Question: I have used AppCompat Light DarkActionBar Theme for my App.
'''
<style name="AppTheme" parent="Theme.AppCompat.Light.DarkActionBar">
</style>
'''

Is it possible to change the background color and text color of this ActionBar ? If yes, how ?
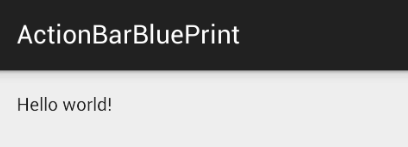
Answer: The following code will allow you to completely style the action bar.
'''
<style name="AppTheme" parent="Theme.AppCompat.Light.DarkActionBar">
<item name="actionBarStyle">@style/Widget.AppTheme.ActionBar</item>
<item name="actionBarTheme">@style/ThemeOverlay.AppTheme.ActionBar</item>
<item name="actionBarPopupTheme">@style/ThemeOverlay.AppTheme.PopupMenu</item>
</style>
'''
Override the action bar to change the background color or elevation.
'''
<style name="Widget.AppTheme.ActionBar" parent="Widget.AppCompat.ActionBar.Solid">
<!-- action bar background - without android prefix -->
<item name="background">...</item>
<!-- action bar elevation - without android prefix -->
<item name="elevation">4dp</item>
</style>
'''
Override the action bar to define special behavior for all views inside the action bar such as action items, ripple background color, text color.
'''
<style name="ThemeOverlay.AppTheme.ActionBar" parent="ThemeOverlay.AppCompat.Dark.ActionBar">
<!-- title text color -->
<item name="android:textColorPrimary">...</item>
<!-- subtitle text color -->
<item name="android:textColorSecondary">?android:textColorPrimary</item>
<!-- action menu item text color -->
<item name="actionMenuTextColor">?android:textColorPrimary</item>
<!-- action menu item icon color -->
<item name="colorControlNormal">?android:textColorPrimary</item>
</style>
'''
You can also change the popup theme.
'''
<style name="ThemeOverlay.AppTheme.PopupMenu" parent="ThemeOverlay.AppCompat.Dark">
<!-- popup menu background - NEVER "android:background" !!! in themes -->
<item name="android:colorBackground">...</item>
<!-- popup menu item text color -->
<item name="android:textColorPrimary">...</item>
</style>
'''
On the other hand, the following code will allow you to style .
'''
<style name="AppTheme" parent="Theme.AppCompat.Light.DarkActionBar">
<!-- window background - NEVER "android:background" in themes !!! -->
<item name="android:windowBackground">...</item>
<item name="android:textColorPrimary">...</item>
<item name="android:textColorSecondary">...</item>
</style>
'''
You can also change text color on the action bar directly. This is probably not what you want in the long run.
'''
<style name="Widget.AppTheme.ActionBar" parent="Widget.AppCompat.ActionBar.Solid">
<!-- title text color -->
<item name="titleTextColor">?android:textColorPrimary</item>
<!-- subtitle text color -->
<item name="subtitleTextColor">?android:textColorSecondary</item>
</style>
'''